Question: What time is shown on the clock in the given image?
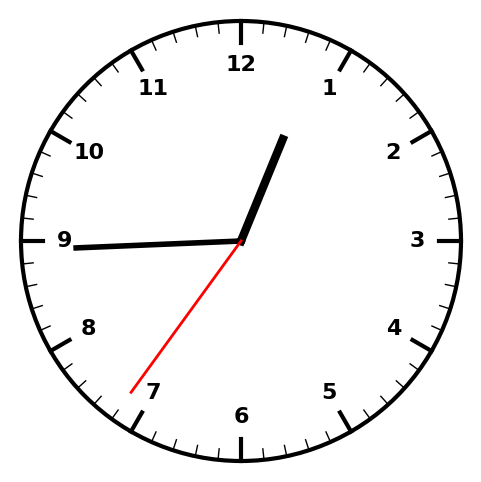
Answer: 12:44:36